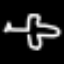
Label: airplane